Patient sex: M
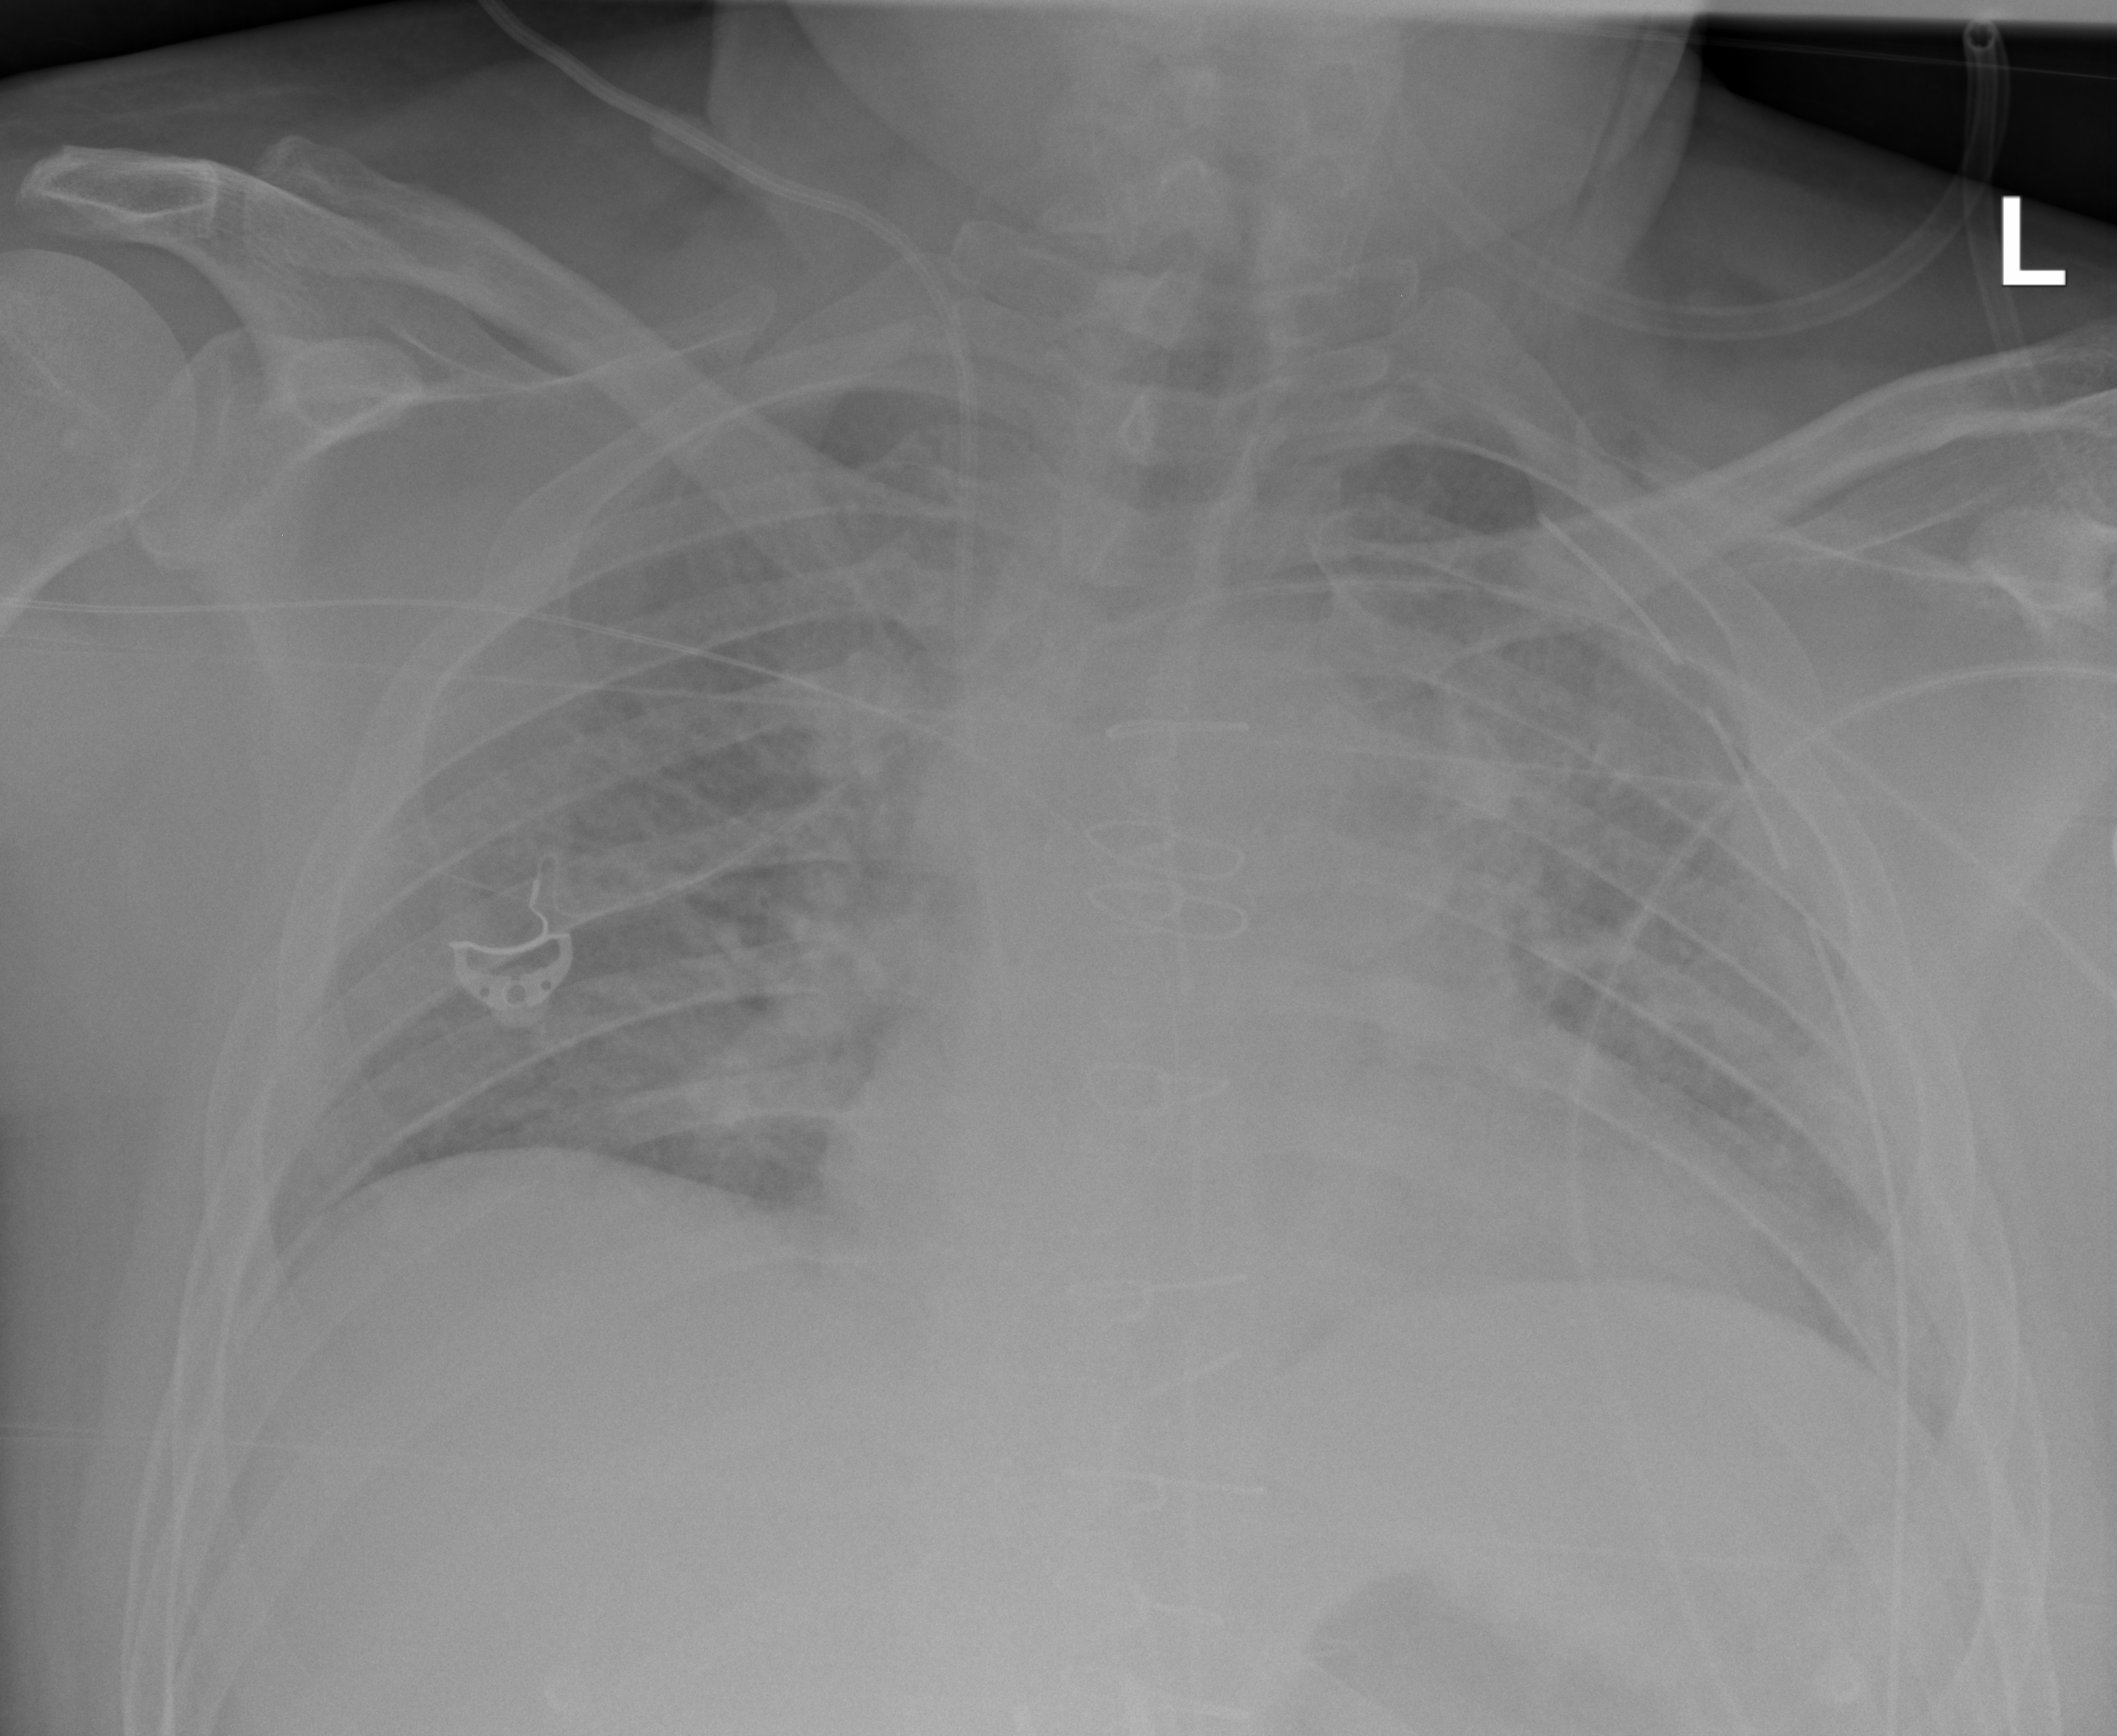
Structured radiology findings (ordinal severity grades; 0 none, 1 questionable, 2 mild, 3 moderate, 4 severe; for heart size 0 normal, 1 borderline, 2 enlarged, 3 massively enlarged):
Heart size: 2
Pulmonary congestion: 2
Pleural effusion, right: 0
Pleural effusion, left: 0
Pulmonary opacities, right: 0
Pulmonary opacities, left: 0
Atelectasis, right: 0
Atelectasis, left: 0